Question: I have an array made of 1 and 0 (image below), and I am working on a Python script that detects the borders of the central region (the big white blob) and marks all the internal points as 1. How would you do it?
I wrote a piece of code that does repeated connectivity search, but this doesn't seem the way to go - the region changes shape and new areas are added.

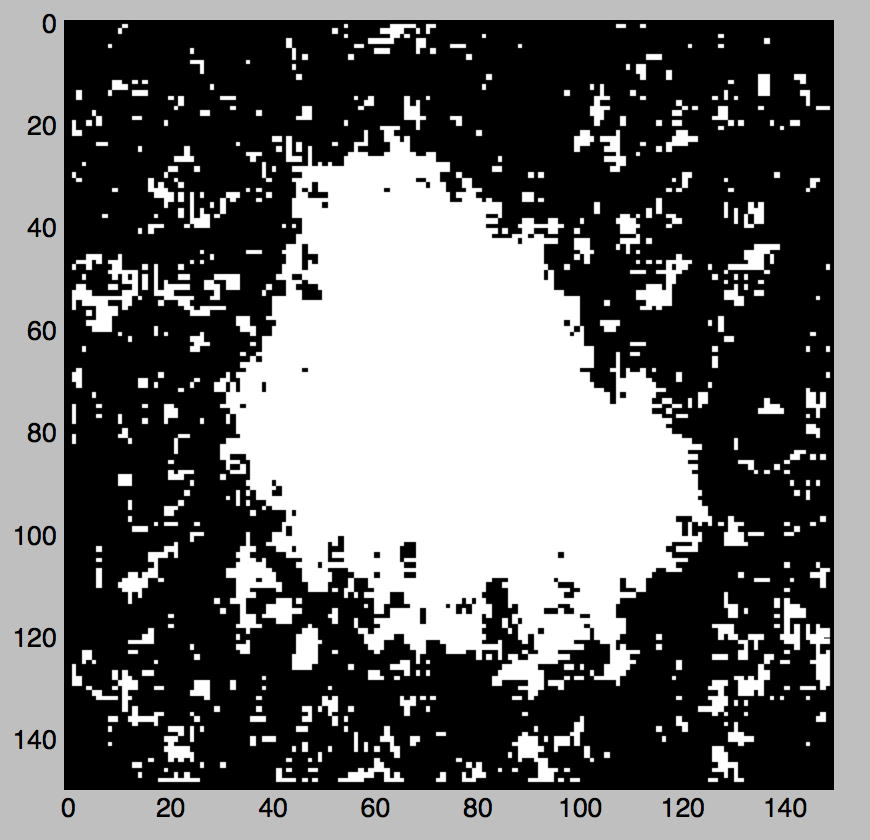
Answer: as I can't put a comment i put it here.
I had a problem close to yours: I wanted to select several holes and then calculate the area, the roundness...
What I did was to use the java implementation of python (jython) by which I could use a library called imageJ which is dedicated to image processing (all is include in Fiji). Navigating in the library is a bit fastidiuous but it is powerfull one
Here is the wand tool: <URL>
Have a look here for "How getting pixels of a ROi" : <URL>